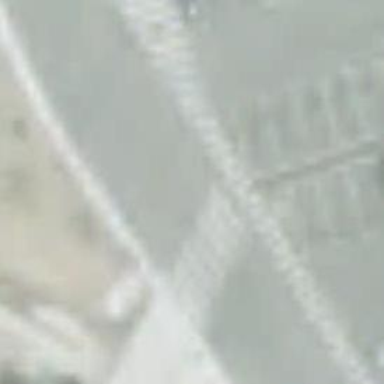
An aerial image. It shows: Marked crossing on the road with clear markings.